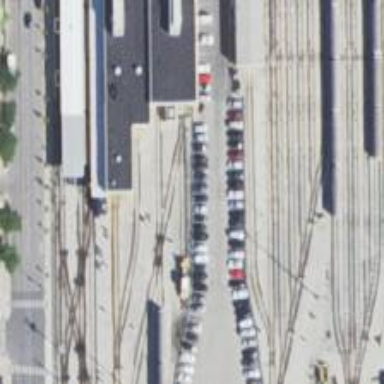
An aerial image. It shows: Electrified rail service yard.